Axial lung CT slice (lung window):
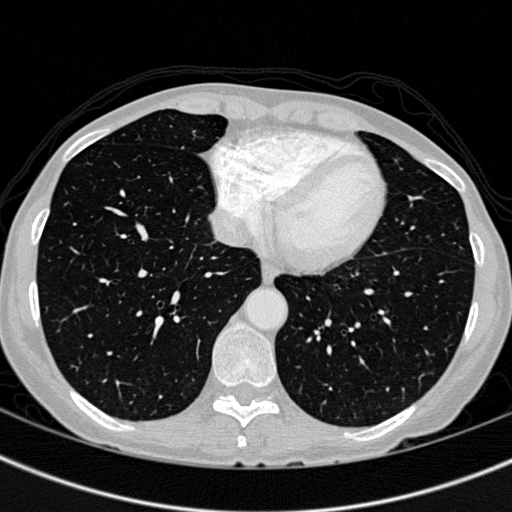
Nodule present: no